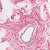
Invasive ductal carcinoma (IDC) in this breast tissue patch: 0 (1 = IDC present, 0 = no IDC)